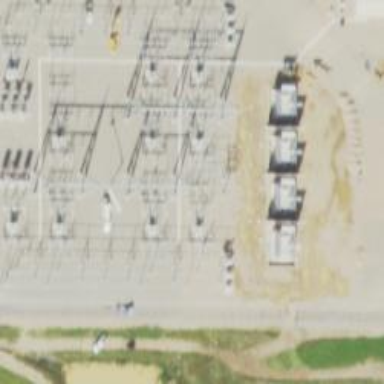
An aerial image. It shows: Switch used for power control.